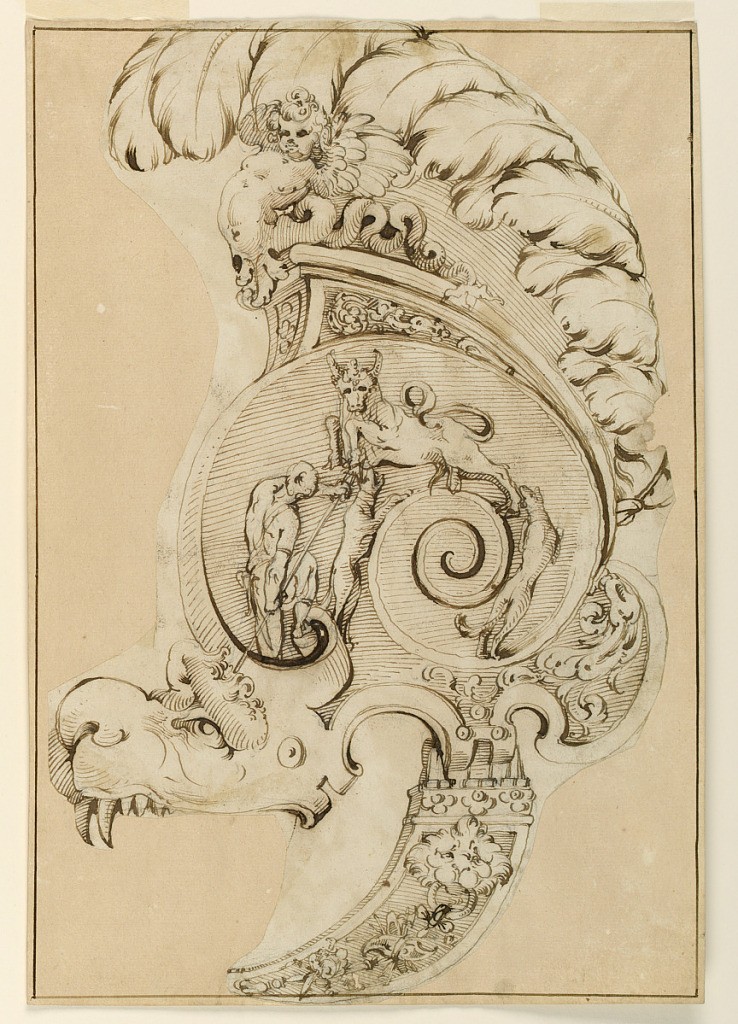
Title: Design for a Decorative Burgonet
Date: early 17th century
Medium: Pen and ink, graphite on laid paper
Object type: Drawing
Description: Vertical rectangle, lined border in pen and ink. Decorative visored helmet seen from the left in profile, the brim formed by the upper part of a fantastical animal's head. The body of the helmet is decorated with scenes of the hunt of a bull. At top, upon the comb, below the feathers, is a winged half-figure with fishtail legs. Curved ear flap, decorated with a trophy hanging from a mask.